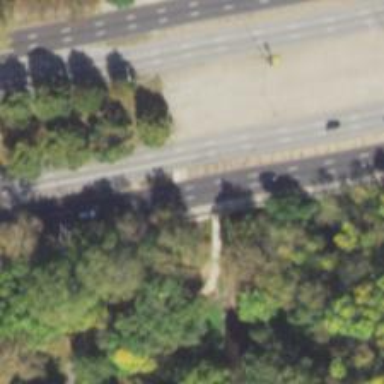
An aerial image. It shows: Asphalt road designated as trunk highway.